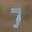
Label: 7